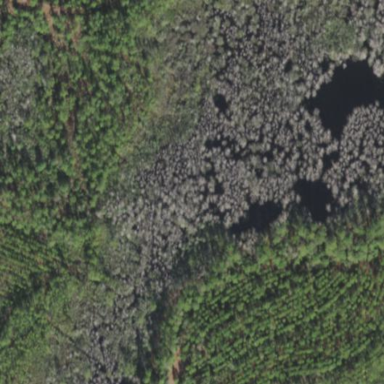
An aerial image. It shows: Swampy wetland area.